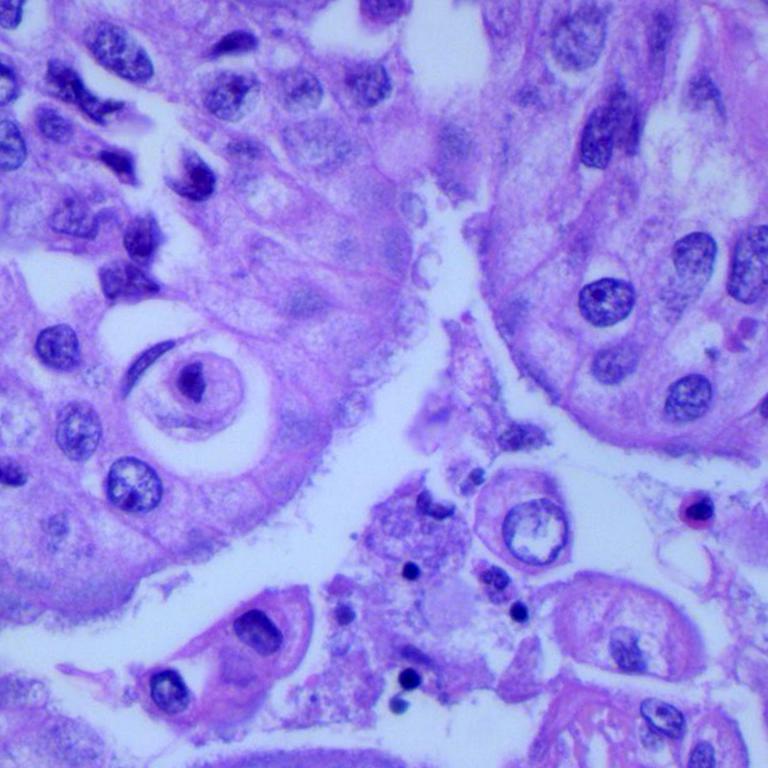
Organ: lung
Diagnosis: adenocarcinomas